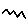
Label: zigzag